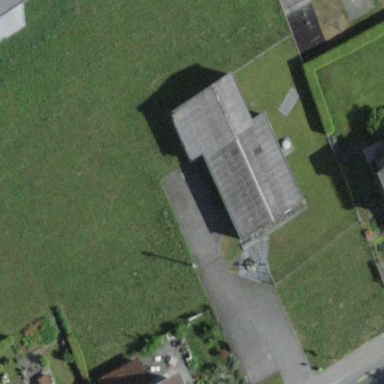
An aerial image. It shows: Building which is pumping station.